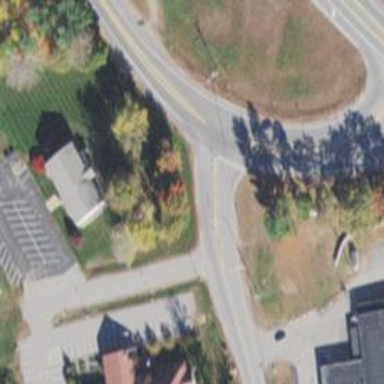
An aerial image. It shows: Stop road.